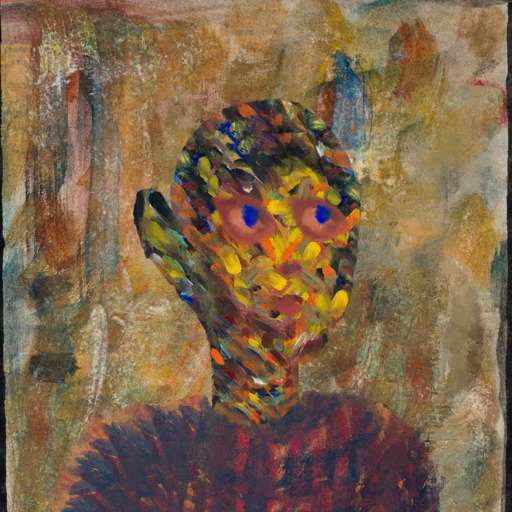
Background: Pipe, Head And Neck Side: An_Impression, Face Side: Mother_And_Son_Mother, Bust: In_The_Sun, Hair Side: Blank, Head Accessory: Blank, Second Necklace: Blank, Necklace: Blank, Baby: Blank